Question: I am trying to change the "alt" and title" labels in the Image Widget on the node add form.

'''
hook_field_widget_form_alter
hook_form_alter
'''
I was unable to find where I needed to go to successfully alter the label. Could some one please direct me to the appropriate way to hook into this and alter them? I'm hitting these from a custom module if it makes a difference. Hitting them via the theme would be fine for me as well.
Any ideas anyone?
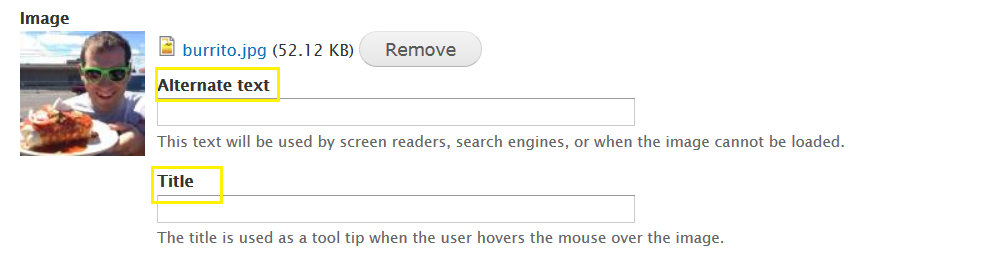
Answer: You have to add an for the widget form.
You can also use with <URL> module to find more details about available keys, options etc.
'''
// Alter image Title for field_top_image instance
function MYMODULE_field_widget_form_alter(&$element, &$form_state, $context) {
// If this is an image field type of instance 'field_image_top'
if ($context['field']['field_name'] == 'field_image_top') {
// Loop through the element children (there will always be at least one).
foreach (element_children($element) as $key => $child) {
// Add the new process function to the element
//dpm($element);
$element[$key]['#process'][] = 'MYMODULE_image_field_widget_process';
}
}
}
function MYMODULE_image_field_widget_process($element, &$form_state, $form) {
// Change the title field label and description
//dpm($element);
$element['title']['#title'] = 'NEW TITLE';
$element['title']['#description'] = 'SOME NEW DESCRIPTION HERE.';
// Return the altered element
return $element;
}
'''
See a similar issue: <URL>